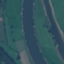
Land use / land cover: River